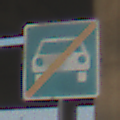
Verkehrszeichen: EndeKraftfahrstrasse
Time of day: SunriseSunset
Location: Roofed (Suburban)
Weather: Clear
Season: NotSpecified
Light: Natural